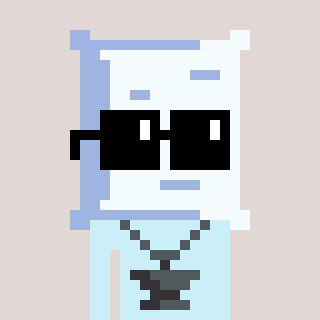
a pixel art character with square black sunglasses, a pillow-shaped head and a cold-colored body on a warm background